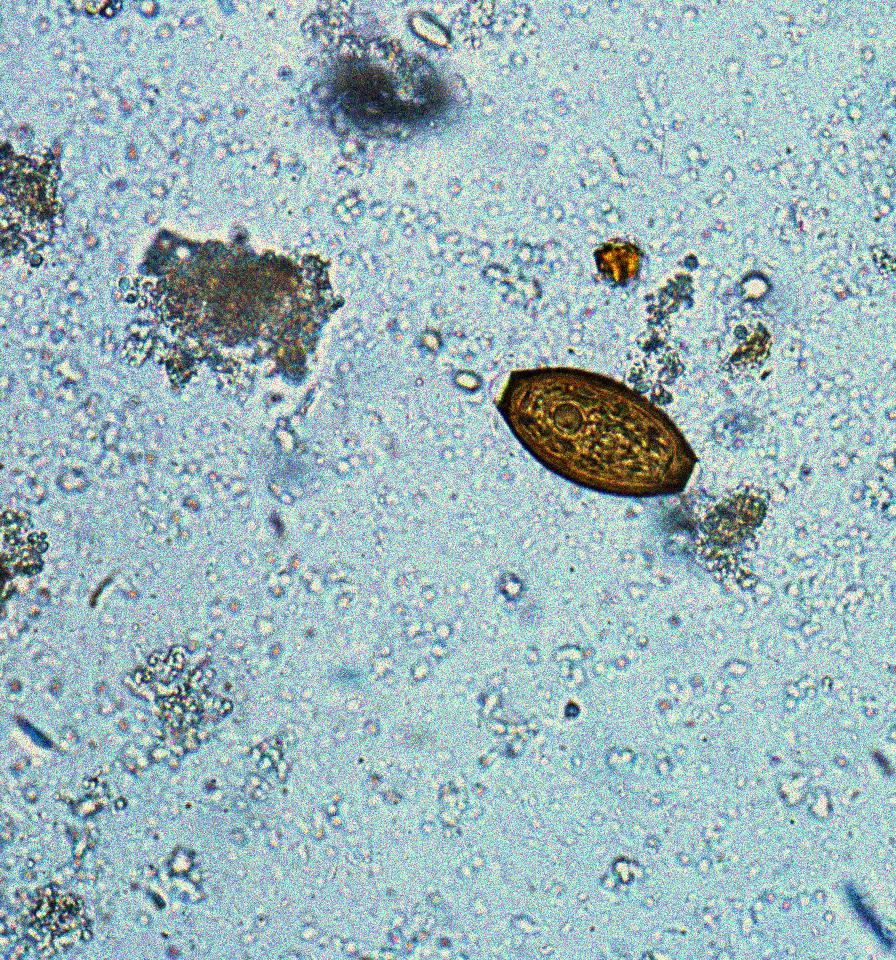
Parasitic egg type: Trichuris trichiura